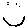
Label: smiley face